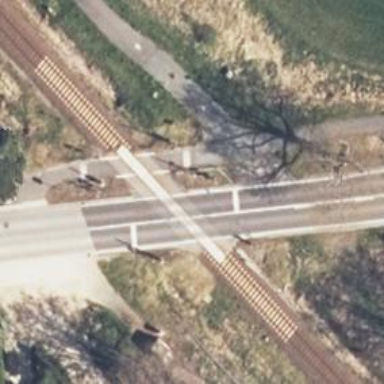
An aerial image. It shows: Railway track.